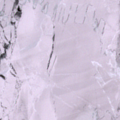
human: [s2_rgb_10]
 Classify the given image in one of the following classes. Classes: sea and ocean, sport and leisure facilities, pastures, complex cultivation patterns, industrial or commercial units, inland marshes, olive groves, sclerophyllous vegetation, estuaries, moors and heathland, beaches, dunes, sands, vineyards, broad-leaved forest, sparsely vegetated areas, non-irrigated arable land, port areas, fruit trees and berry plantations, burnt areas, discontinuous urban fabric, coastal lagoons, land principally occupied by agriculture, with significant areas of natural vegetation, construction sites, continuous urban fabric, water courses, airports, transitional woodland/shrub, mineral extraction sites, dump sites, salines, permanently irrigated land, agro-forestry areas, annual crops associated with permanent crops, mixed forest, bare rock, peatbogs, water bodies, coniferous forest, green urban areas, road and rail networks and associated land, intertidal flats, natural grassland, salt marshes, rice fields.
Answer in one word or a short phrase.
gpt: sea and ocean